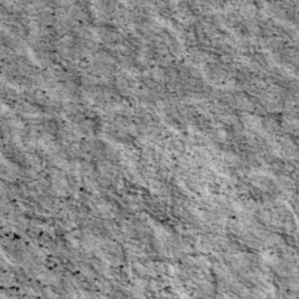
Label: non_frost